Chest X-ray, AP view. Patient: 63 years old, sex M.
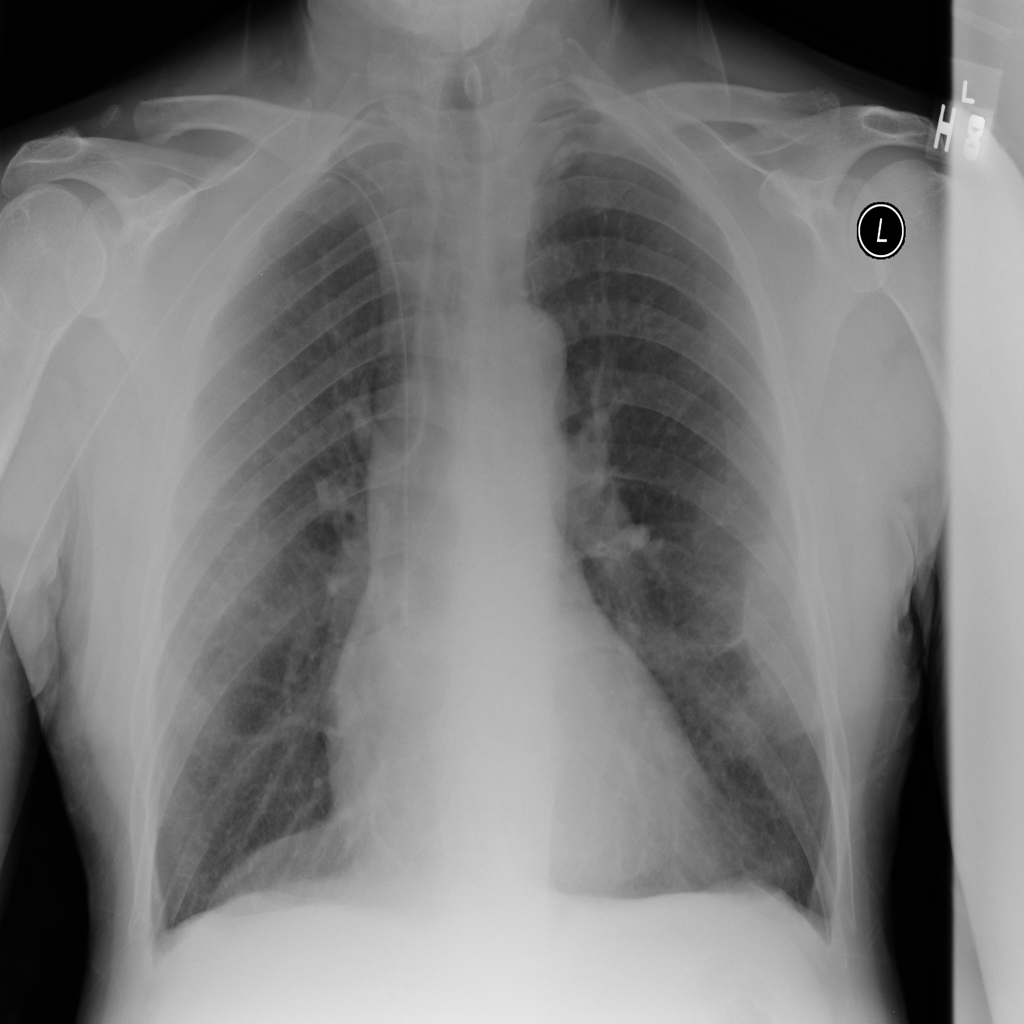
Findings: No Finding